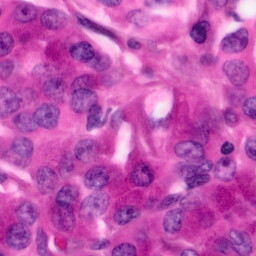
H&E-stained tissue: Pancreatic